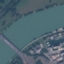
Label: River